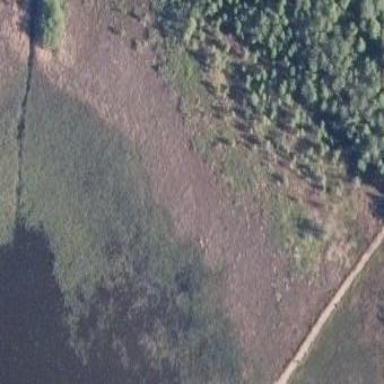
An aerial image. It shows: Wetland area.